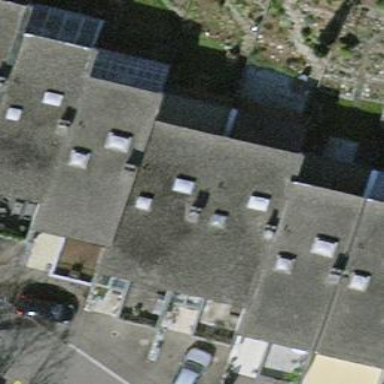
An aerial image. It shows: Terrace building.